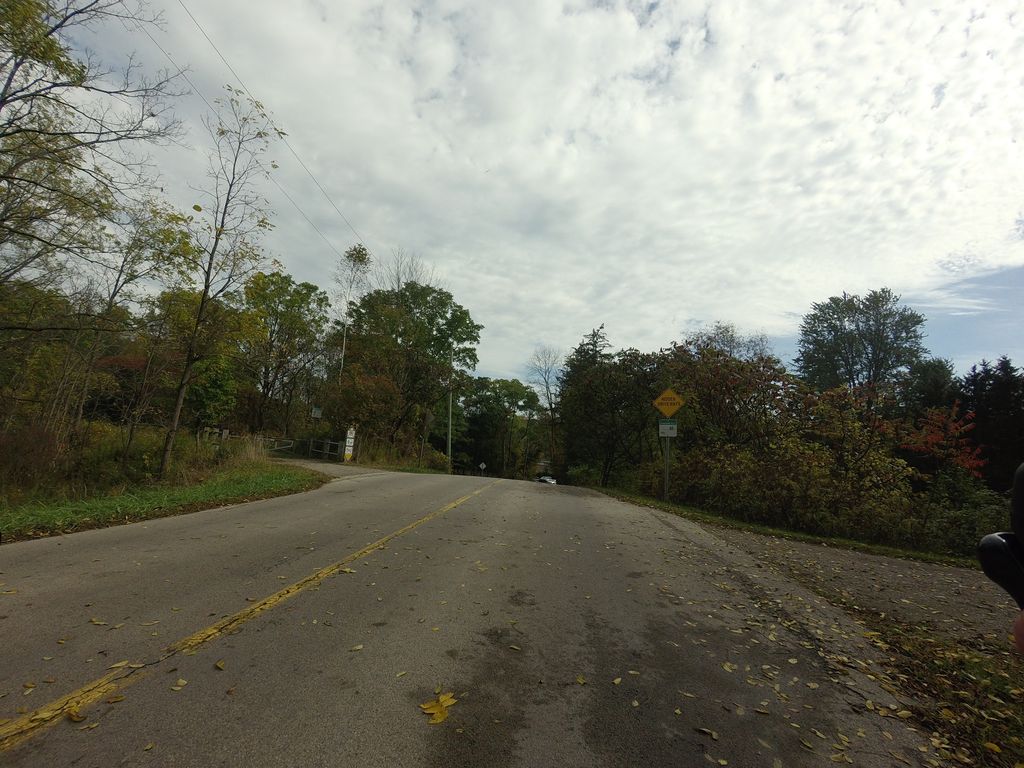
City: hamilton